Interaction volume radius: 5 \u00c5
Interaction volume height: 40 \u00c5
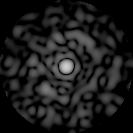
Disorder parameter: 0.8138